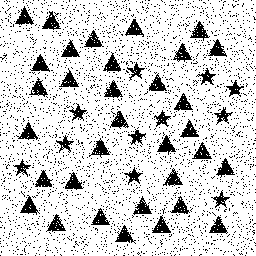
Squares: 0
Triangles: 33
Stars: 11
Total shapes: 44